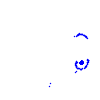
Particle: pion